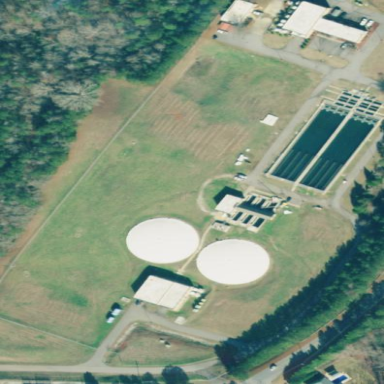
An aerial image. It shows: Man-made water works facility.